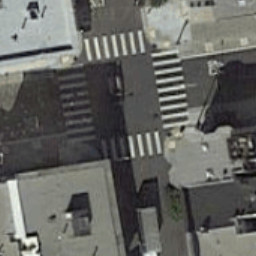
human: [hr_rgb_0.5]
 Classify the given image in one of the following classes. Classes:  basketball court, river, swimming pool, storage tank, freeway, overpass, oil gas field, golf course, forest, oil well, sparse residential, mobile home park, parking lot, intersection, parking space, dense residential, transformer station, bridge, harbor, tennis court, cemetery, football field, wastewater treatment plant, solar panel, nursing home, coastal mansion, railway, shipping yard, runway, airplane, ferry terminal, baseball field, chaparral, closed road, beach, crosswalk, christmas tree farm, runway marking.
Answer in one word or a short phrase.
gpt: crosswalk